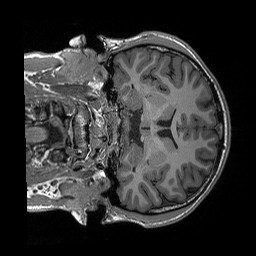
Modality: T1w
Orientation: coronal
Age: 23
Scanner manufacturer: siemens
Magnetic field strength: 3 T
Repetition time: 2.3 s
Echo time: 0.00296 s